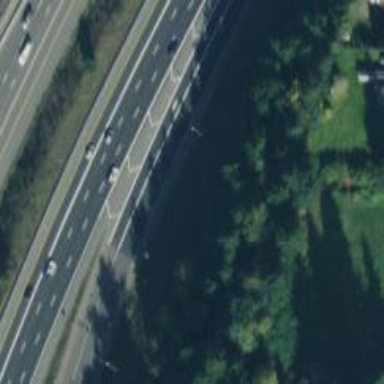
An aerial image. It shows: Motorway link.